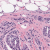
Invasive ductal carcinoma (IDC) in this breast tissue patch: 1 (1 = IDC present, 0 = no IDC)